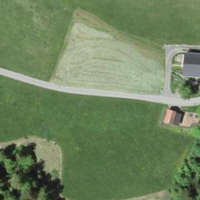
EUNIS habitat code: 24
Species observed at this site:
Vicia sepium